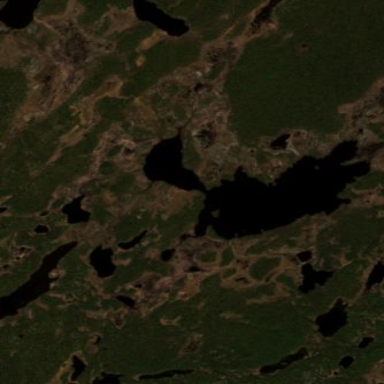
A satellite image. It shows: Serene lake surrounded by nature.